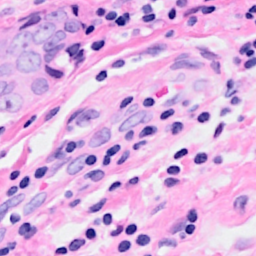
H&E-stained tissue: Breast